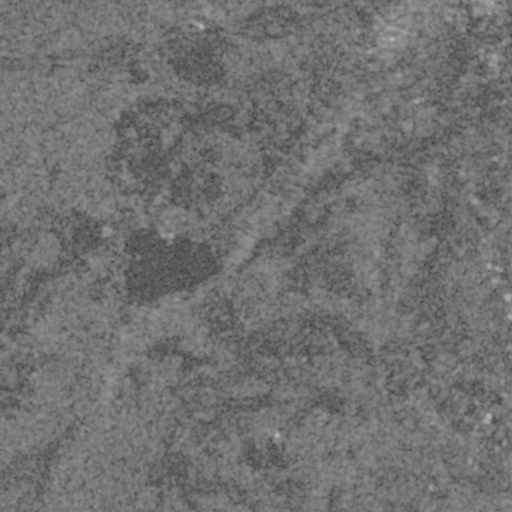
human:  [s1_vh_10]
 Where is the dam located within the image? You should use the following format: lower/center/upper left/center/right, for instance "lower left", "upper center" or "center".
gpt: The dam is located in the center of the image.
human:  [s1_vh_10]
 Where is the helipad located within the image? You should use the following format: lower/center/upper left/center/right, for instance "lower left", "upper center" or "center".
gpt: The helipad is located in the lower right of the image.
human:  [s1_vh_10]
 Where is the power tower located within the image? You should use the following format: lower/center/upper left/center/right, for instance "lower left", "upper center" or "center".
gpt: The power tower is located in the center right of the image.
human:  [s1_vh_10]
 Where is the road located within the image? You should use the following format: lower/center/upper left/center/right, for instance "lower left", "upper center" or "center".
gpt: There is no road in the image.

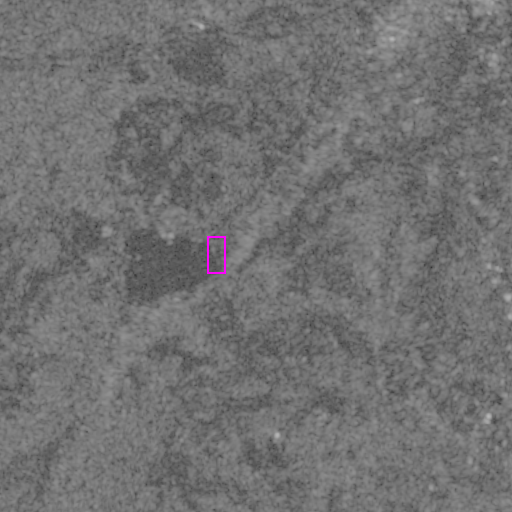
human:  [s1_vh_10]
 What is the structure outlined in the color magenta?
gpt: The structure outlined in magenta is a dam.
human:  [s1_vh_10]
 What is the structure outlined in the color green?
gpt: There is no green outline.